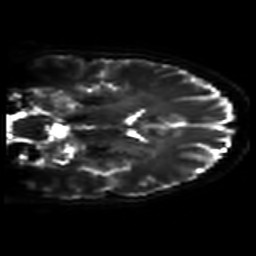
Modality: DWI
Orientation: coronal
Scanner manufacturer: philips
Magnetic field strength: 7 T
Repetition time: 9.612 s
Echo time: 0.073 s